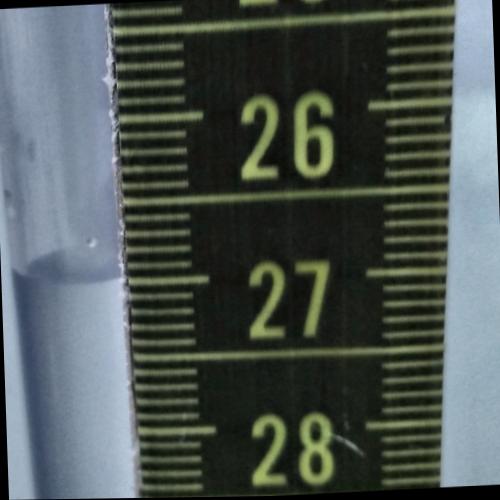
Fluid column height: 27.0 cm